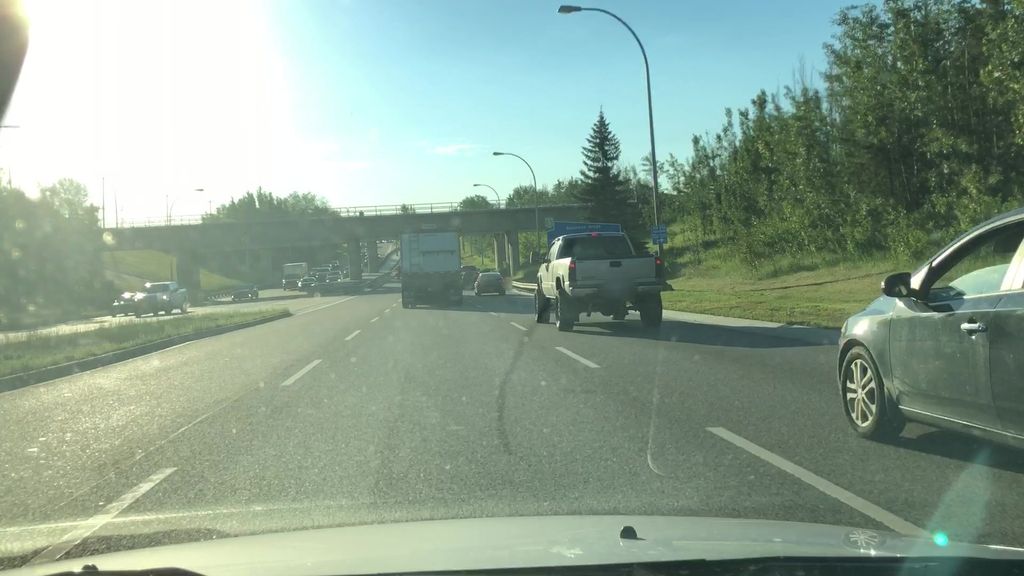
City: edmonton